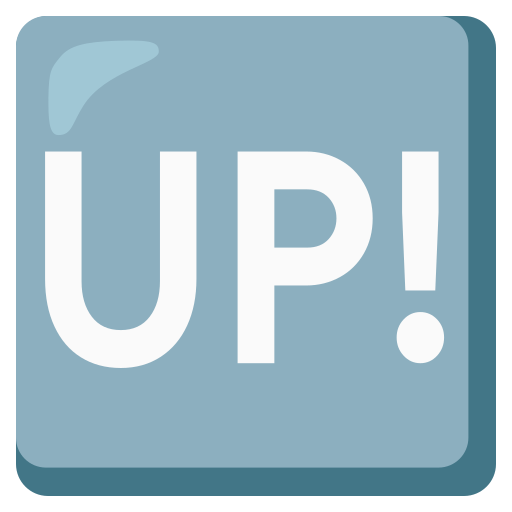
Emoji: 🆙